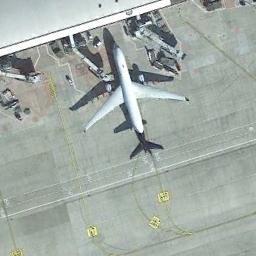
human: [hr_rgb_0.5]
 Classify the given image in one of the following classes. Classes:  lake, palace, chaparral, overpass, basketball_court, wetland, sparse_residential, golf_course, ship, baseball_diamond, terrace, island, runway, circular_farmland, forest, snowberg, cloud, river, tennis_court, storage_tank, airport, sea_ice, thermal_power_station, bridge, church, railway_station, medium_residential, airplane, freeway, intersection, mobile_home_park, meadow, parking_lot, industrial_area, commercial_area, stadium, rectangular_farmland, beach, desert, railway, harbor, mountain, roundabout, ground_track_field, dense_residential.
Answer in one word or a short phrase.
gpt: airplane